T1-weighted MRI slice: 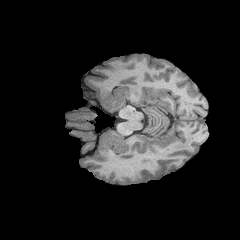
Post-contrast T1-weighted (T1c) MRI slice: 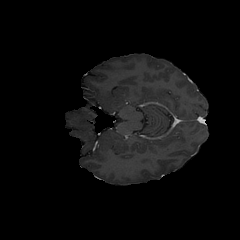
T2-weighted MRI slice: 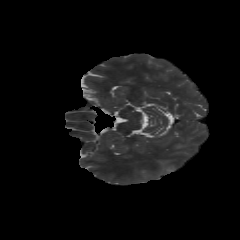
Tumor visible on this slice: yes